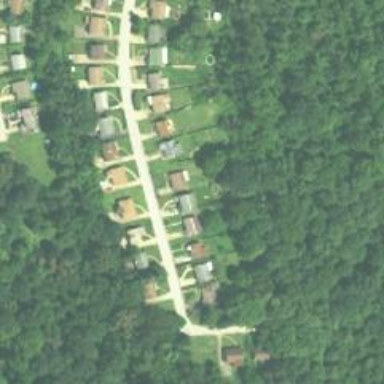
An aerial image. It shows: Driveway.